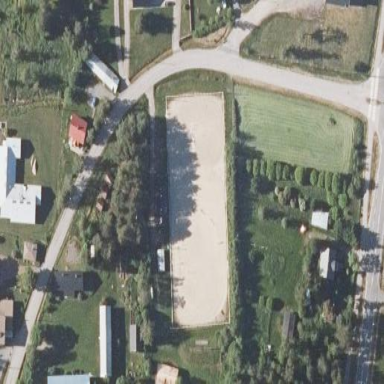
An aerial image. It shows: Equestrian pitch used for leisure and sports activities.